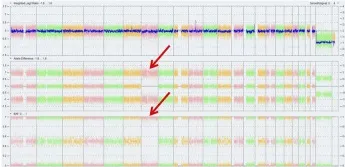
Whole paternal isodisomy (isoUPD) of chromosome 7. (B) A whole chromosome view clearly shows the copy-neutral ROH on chromosome 7 in the proband (red arrow).
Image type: chart (chart)